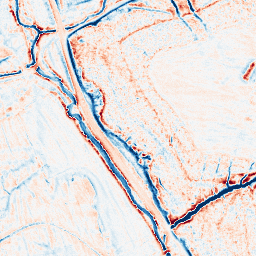
Category: edge_preserving
Decomposition family: anisotropic_diffusion
Decomposition parameters: iterations: 20
kappa: 30
gamma: 0.15
Upsampling method: quartic
Upsampling parameters: scale: 8
Upsampling scale: 8